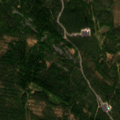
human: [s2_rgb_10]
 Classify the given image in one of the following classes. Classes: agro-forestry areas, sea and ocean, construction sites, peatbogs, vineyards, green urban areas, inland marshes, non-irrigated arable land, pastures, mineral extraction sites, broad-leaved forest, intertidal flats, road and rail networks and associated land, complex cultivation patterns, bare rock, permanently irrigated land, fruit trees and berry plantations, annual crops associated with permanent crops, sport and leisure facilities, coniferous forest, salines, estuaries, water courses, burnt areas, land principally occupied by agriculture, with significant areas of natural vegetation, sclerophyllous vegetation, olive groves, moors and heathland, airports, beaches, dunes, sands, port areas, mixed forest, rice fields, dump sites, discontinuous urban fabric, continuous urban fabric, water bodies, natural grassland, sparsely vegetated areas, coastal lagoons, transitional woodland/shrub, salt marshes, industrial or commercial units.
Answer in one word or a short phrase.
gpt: coniferous forest, mixed forest